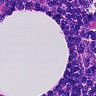
Metastatic tissue present: no